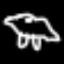
Label: frog